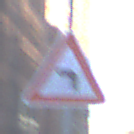
Verkehrszeichen: KurveLinks
Umgebung: Outdoor, Urban
Tageszeit: SunriseSunset
Wetter: Clear
Licht: Natural
Jahreszeit: NotSpecified
Kontrast: MediumContrast